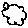
Label: cloud